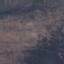
Label: HerbaceousVegetation